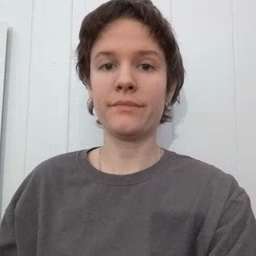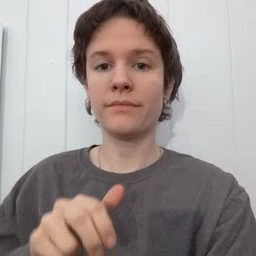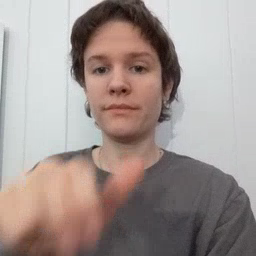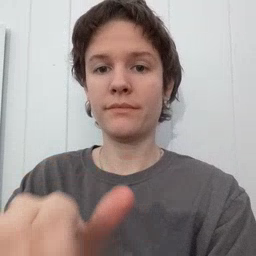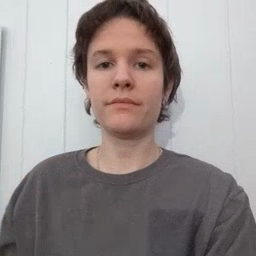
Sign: ride